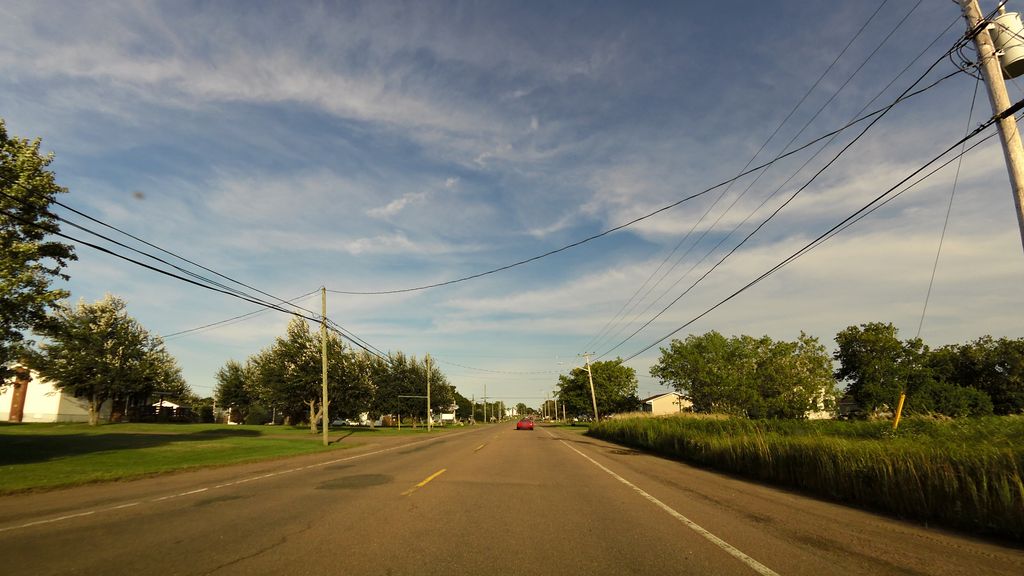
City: charlottetown